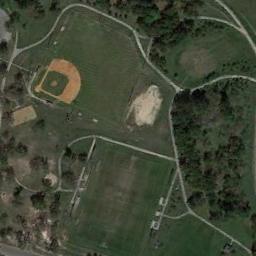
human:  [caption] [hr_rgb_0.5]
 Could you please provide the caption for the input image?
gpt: A baseball diamond on the lawn and some trees beside .

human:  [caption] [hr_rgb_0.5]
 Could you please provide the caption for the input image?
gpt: There is a white house on the edge of the baseball field .

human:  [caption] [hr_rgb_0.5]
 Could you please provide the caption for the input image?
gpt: There is a baseball diamond in the middle of grass covered with trees .

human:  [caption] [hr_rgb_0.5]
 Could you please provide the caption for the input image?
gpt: There is a simple baseball diamond in the wasteland surrounded by the brushwood .

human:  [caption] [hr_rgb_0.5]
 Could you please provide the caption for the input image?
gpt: Roads of varying lengths are next to the baseball diamond .